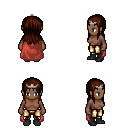
a pixel art fantasy rpg character, female body template, human, dark skin, maroon cape, gold greaves, brown unkempt hairstyle, silver tiara, black shoes, four views (front, back, left, right), 2x2 character sprite sheet, small pixel art, hard edges, no anti-aliasing